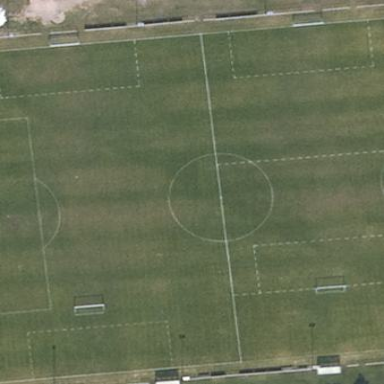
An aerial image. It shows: Soccer pitch for outdoor sports and leisure activities.